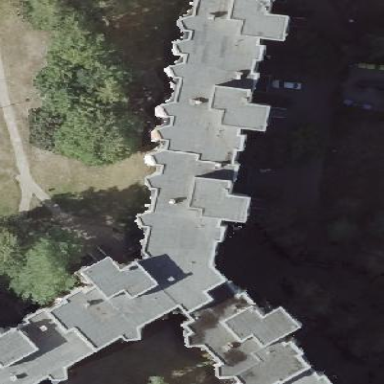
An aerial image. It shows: Building with apartments and flat roof.